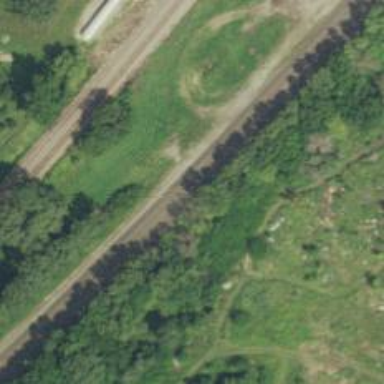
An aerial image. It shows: Railway track.